Question: Hopefully just a quick one. In XCode, trying to import a file called 'cocos2d.h' and it is in my directory and copied across, not just the reference ie it was copied across to the projects directory. But when I try '#import "cocos2d.h"', it says ''cocos2d.h'' file not found"
'''
[[Error in red with the actual header file itself in view on the left directly next to it]]
'''
Hopefully somebody knows what is going on here!!

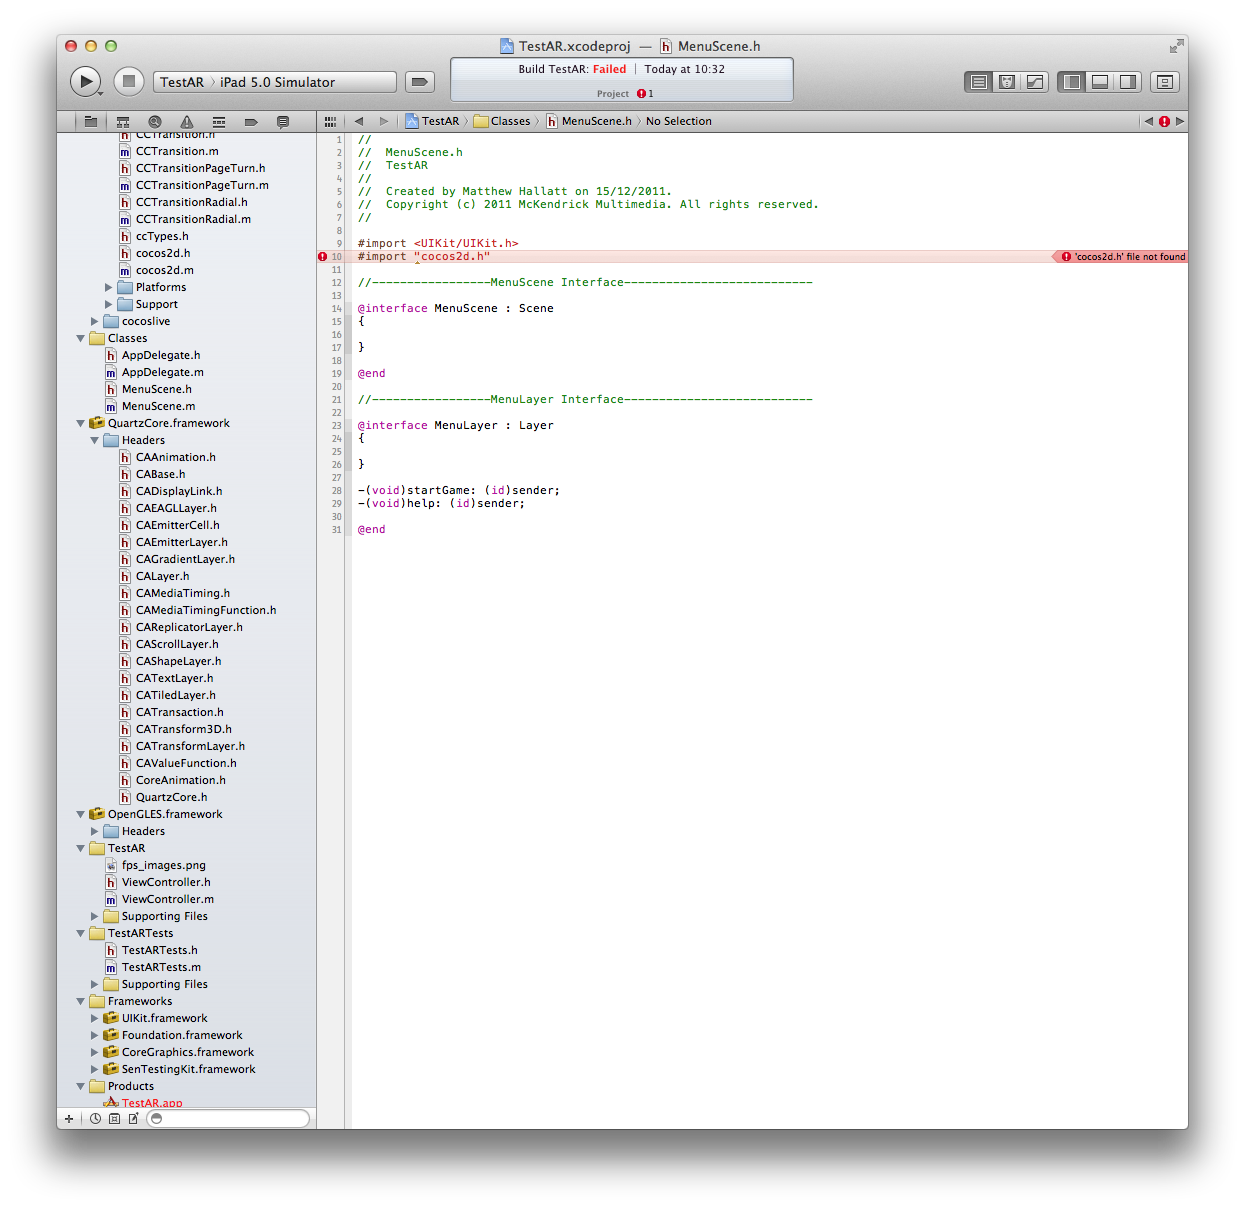
Answer: So I worked this one out the other day!
All you need to do is specify the folder so in this case
>
# import "cocos2d/cocos2d.h"
Hope this helps others out there!!